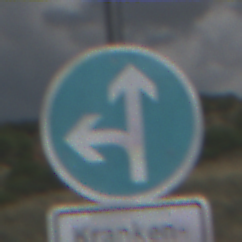
Verkehrszeichen: VorgeschriebeneFahrtrichtungGeradeausOderLinks
Zusatzzeichen unten: BesondereFahrzeugeUndTransportgueter4
Umgebung: Outdoor, Nature
Tageszeit: Midday
Wetter: PartlyCloudy
Licht: Natural
Jahreszeit: NotSpecified
Kontrast: HighContrast